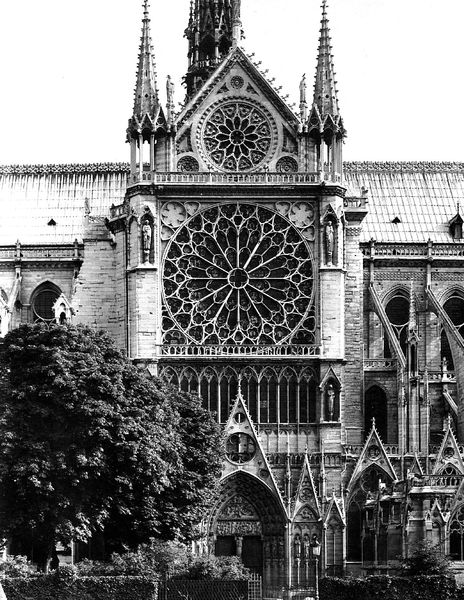
Titel: Kathedrale Notre Dame in Paris, Südquerhausfassade
Künstler: Pierre de Montreuil
Standort: Paris (EU - F)
Schlagwörter: baum, himmel, weiß, fenster, frankreich, glas, schwarz, strasse, stützen, tür, dach, gebäude, rose, ornament, architektur, kirche, gotik, kreis, rund, turm, schiff, fassade, giebel, hecke, figuren, rad, spitz, detail, monumental, tor, foto, fotografie, bögen, eingang, außen, kloster, türme, rundfenster, schwarzweiß, kreise, wei0, mosaik, münster, kathedrale, portal, skulpturen, rosette, spitzbogen, chor, kastanie, heilige, streben, rosetten, masswerk, notre dame, außenansicht, fensterrose, fialen, stützpfeiler, gewände, strebepfeiler, krabben, stabwerk, gewaltig, rung, church, spizen, kathedralr, fesnterrosette, trforien